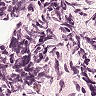
Metastatic tissue present: no